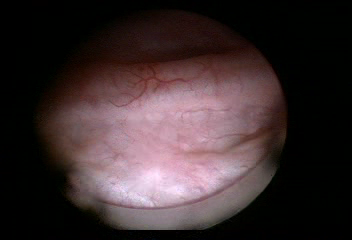
Modality: WLC
Class: Normal mucosa
Bladder cancer association: No